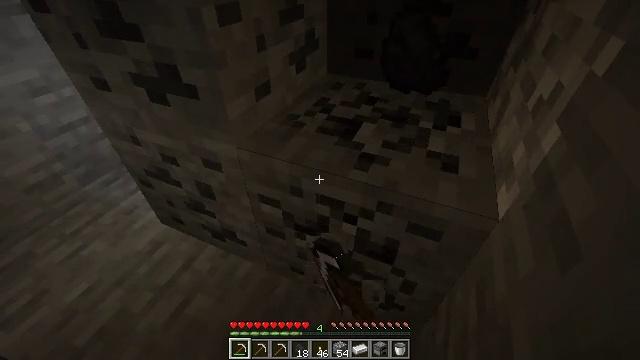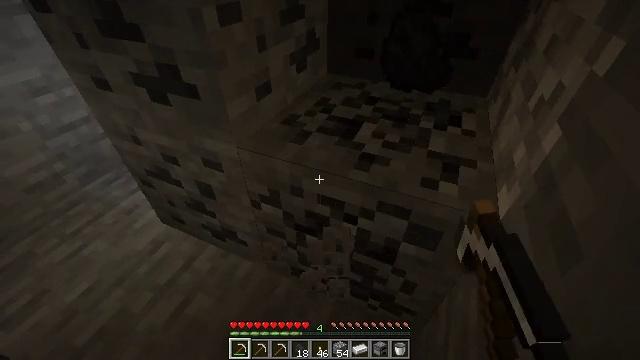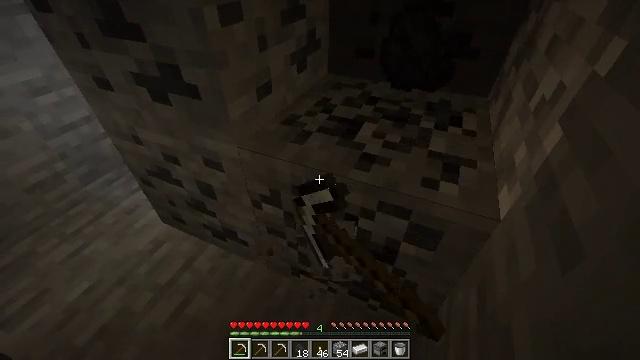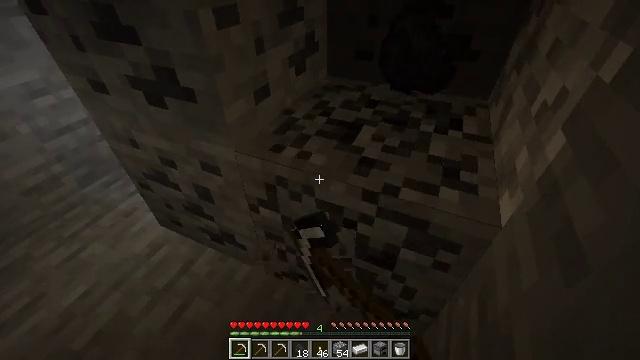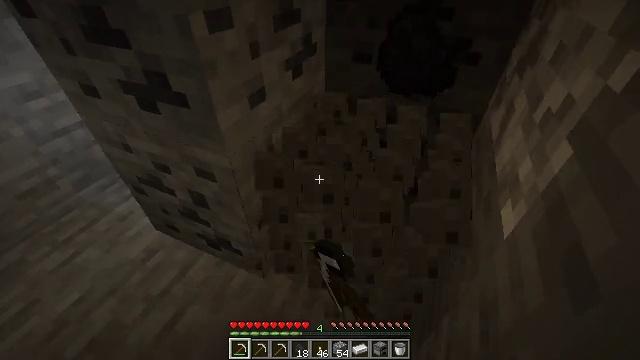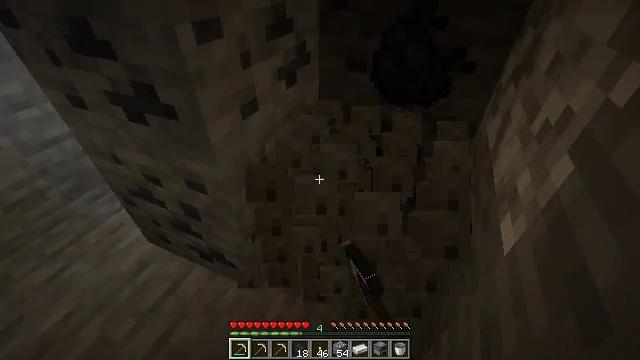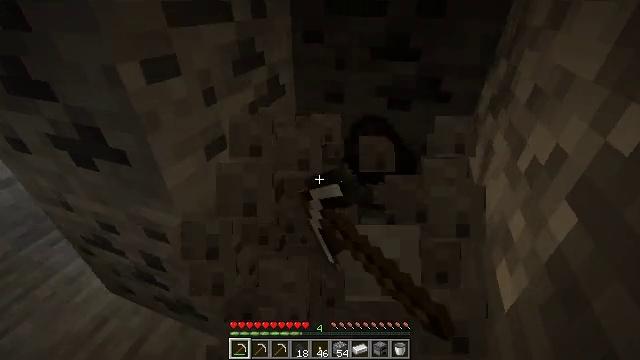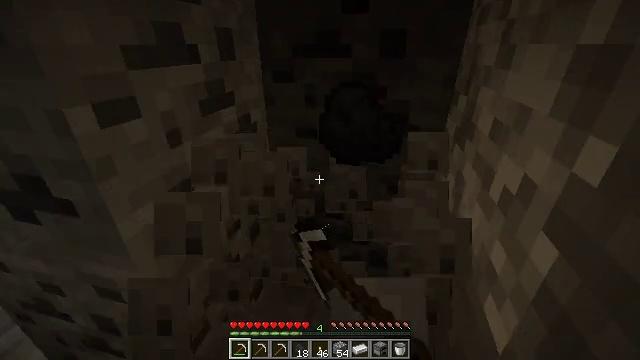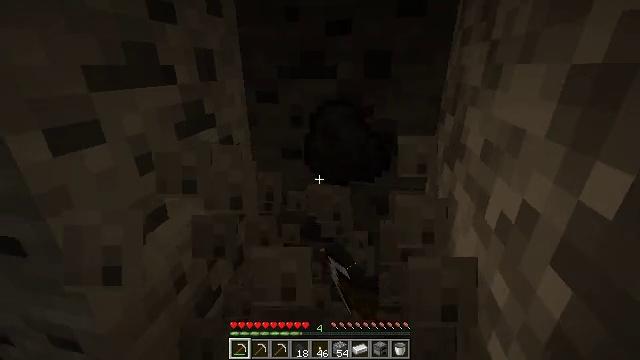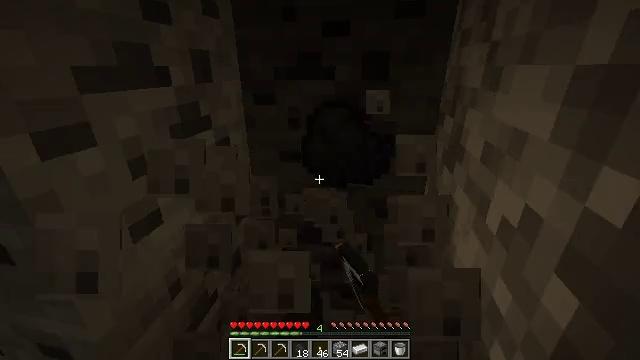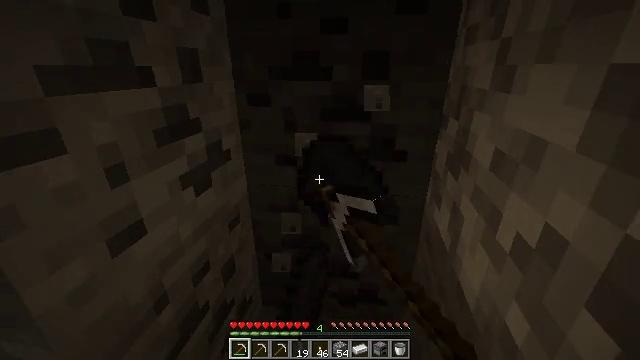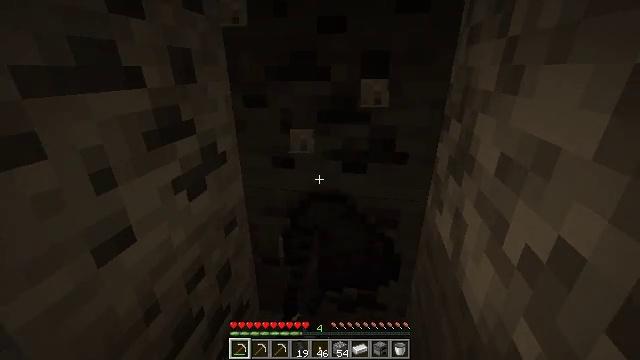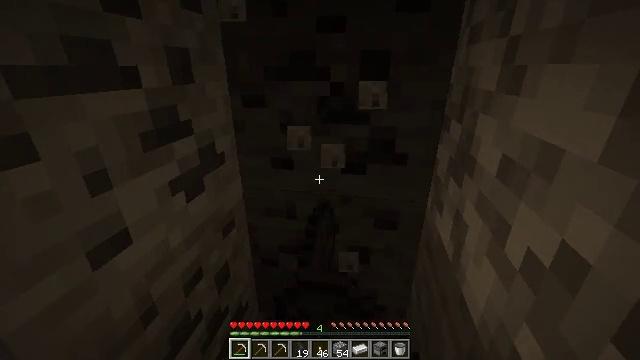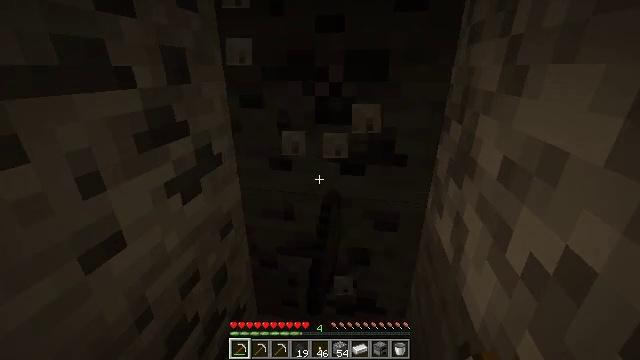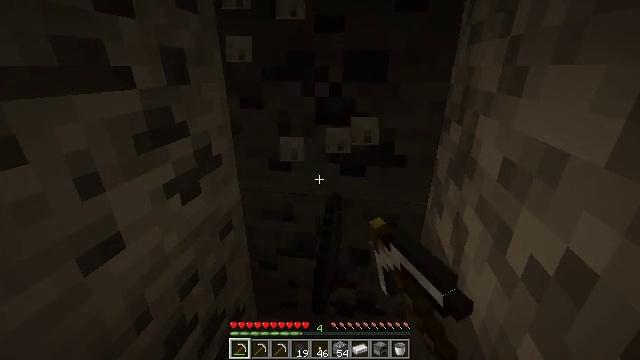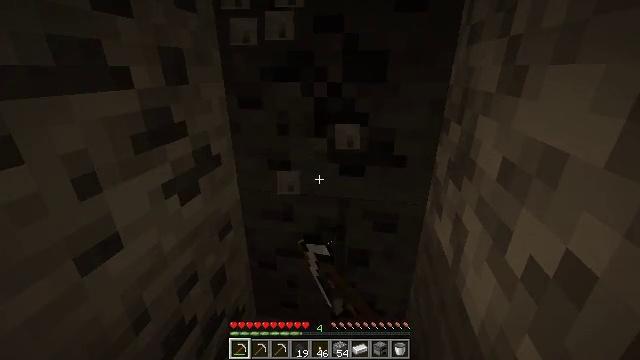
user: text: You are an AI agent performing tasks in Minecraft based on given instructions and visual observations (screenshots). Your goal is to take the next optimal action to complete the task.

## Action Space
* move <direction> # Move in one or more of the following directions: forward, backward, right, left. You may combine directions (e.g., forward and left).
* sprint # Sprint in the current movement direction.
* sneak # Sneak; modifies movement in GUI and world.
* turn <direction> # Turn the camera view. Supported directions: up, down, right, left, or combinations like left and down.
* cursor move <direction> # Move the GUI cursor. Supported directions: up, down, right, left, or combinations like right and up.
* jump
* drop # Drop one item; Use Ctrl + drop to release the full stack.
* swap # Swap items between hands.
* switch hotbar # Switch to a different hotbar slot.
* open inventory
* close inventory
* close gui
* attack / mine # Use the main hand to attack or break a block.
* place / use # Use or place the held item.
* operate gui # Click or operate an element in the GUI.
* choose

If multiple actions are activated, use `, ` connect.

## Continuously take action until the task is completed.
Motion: motion action
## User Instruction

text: Extract coal from the ore block.
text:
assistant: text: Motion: attack / mine
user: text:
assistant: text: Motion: attack / mine
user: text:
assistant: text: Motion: move right, attack / mine
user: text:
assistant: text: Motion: move right, attack / mine
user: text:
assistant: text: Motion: move right, turn up, attack / mine
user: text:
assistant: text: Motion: move right, turn right and up, attack / mine
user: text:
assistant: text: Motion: move right, turn right and up, attack / mine
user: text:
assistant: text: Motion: move right, turn right and up, attack / mine
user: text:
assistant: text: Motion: move right, attack / mine
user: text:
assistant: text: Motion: move right, attack / mine
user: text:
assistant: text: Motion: attack / mine
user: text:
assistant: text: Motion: attack / mine
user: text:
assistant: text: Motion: attack / mine
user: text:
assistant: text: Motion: attack / mine
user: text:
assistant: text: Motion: attack / mine
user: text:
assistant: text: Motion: attack / mine
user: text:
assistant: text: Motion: attack / mine
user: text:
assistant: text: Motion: attack / mine
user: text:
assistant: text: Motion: attack / mine
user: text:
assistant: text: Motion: attack / mine
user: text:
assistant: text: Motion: attack / mine
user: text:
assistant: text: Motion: attack / mine
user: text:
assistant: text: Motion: attack / mine
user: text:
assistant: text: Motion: attack / mine
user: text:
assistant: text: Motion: attack / mine
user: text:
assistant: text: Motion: move right, turn right and down, attack / mine
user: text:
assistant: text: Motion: move right, turn down, attack / mine
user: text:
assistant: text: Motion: move right, turn down, attack / mine
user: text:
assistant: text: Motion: move right, turn down, attack / mine
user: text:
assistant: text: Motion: move right, attack / mine